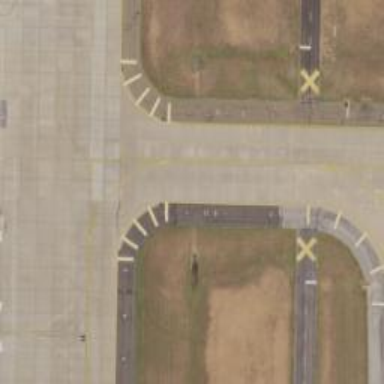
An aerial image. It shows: Image of taxiway at airport.